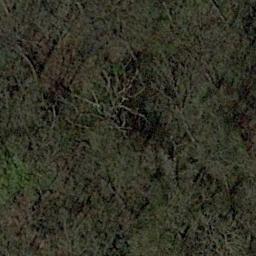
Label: forest